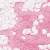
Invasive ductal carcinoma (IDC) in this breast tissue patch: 0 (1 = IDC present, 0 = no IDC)